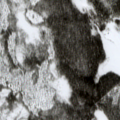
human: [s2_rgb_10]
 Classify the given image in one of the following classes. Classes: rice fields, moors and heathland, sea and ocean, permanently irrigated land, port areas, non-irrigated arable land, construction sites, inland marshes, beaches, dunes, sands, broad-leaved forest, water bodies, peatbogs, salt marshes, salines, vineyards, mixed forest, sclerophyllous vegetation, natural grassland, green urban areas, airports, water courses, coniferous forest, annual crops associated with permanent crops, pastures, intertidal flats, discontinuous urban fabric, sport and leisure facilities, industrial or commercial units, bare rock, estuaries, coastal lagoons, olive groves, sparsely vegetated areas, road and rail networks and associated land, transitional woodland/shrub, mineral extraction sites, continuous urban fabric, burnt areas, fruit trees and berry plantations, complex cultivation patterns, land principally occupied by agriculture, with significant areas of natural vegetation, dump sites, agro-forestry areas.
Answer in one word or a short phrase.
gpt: coniferous forest, transitional woodland/shrub, peatbogs